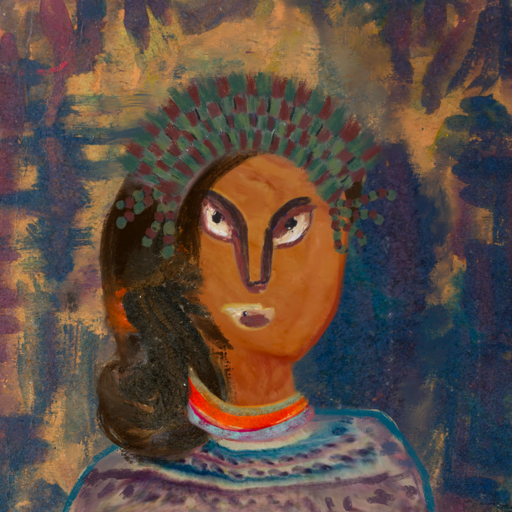
Background: InTheSun, Head And Neck Front: Pious_Lady, Face Front: After_Raid, Bust: HillGirl, Hair Front: Gypsy_Queen, Head Accessory: After_Raid_Crown, Second Necklace: Blank, Necklace: Sisters, Baby: Blank